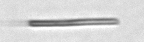
Label: fiber